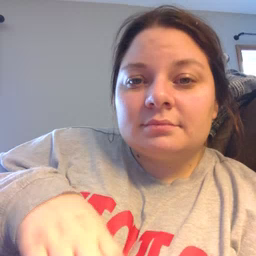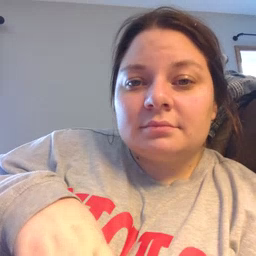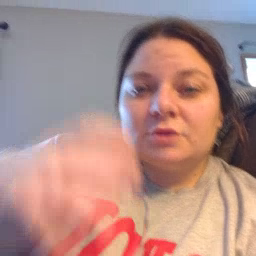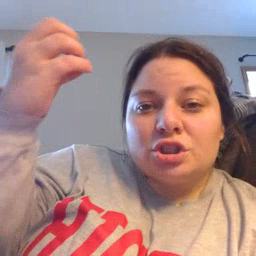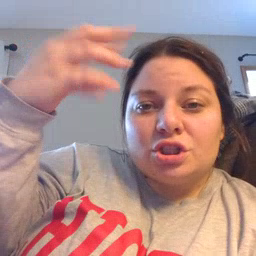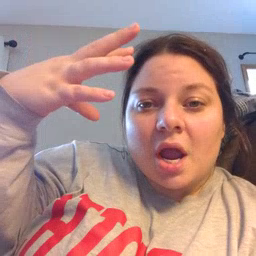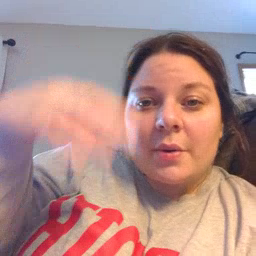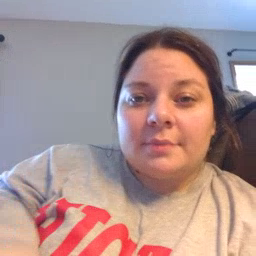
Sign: shower